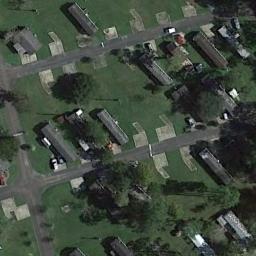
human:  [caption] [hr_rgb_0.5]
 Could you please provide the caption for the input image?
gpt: Many trees are in the mobile home park .

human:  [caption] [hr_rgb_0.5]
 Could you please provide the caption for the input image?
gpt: The mobile home park is on the grass next to some trees and road .

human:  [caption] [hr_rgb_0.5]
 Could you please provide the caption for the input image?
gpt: There are three rows of mobile homes .

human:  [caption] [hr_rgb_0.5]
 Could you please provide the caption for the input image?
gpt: The mobile home park has some mobile homes and trees on the grass .

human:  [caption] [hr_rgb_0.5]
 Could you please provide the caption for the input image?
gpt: There are some buildings on a green meadow in the mobile home park .